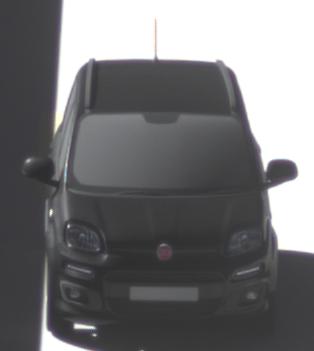
Make: Fiat
Model: Panda 1.2 8V
Detailed model: Panda (312)
Model produced from: 2013/02
Model produced until: 2013/12
Doors: 5
Color: black
Road condition: dry road
Daytime: morning or afternoon
Contrast: high contrast